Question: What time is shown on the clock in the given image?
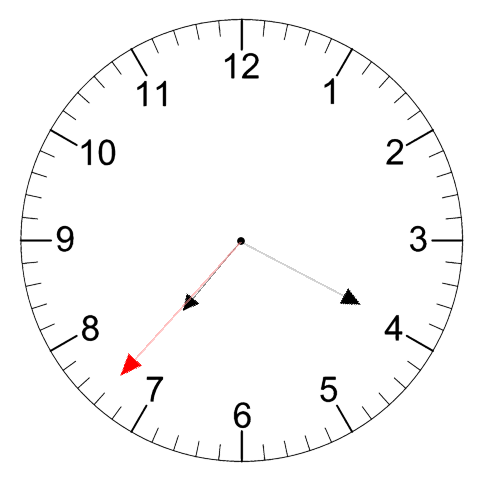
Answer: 07:19:37